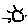
Label: sun